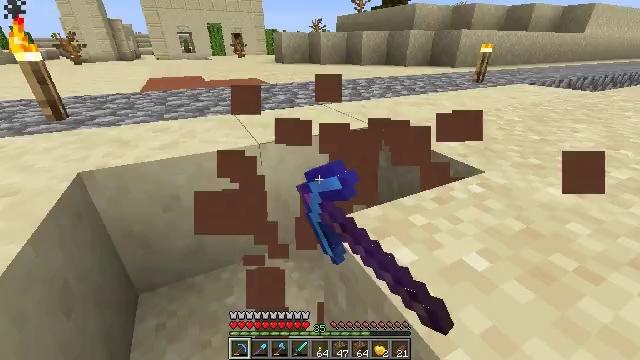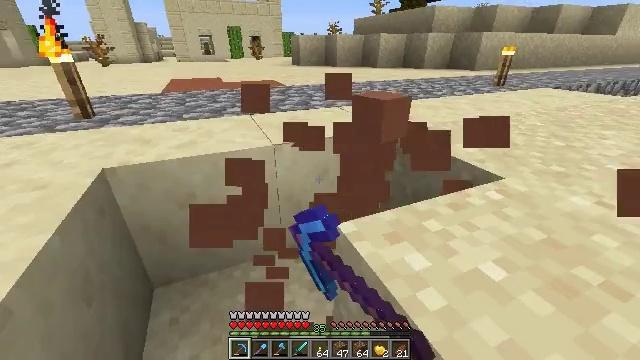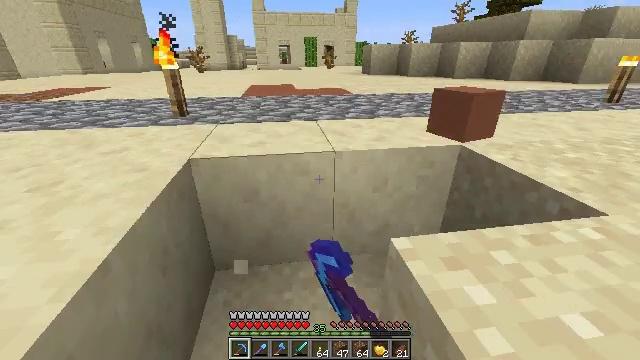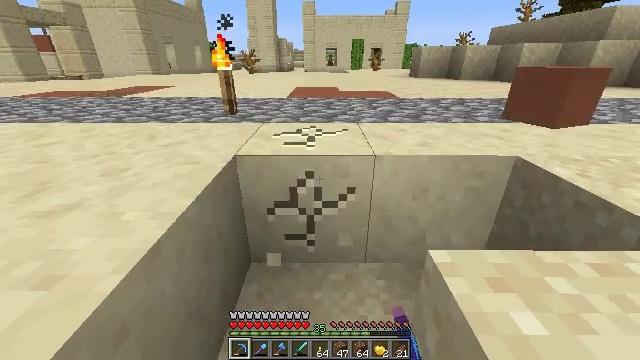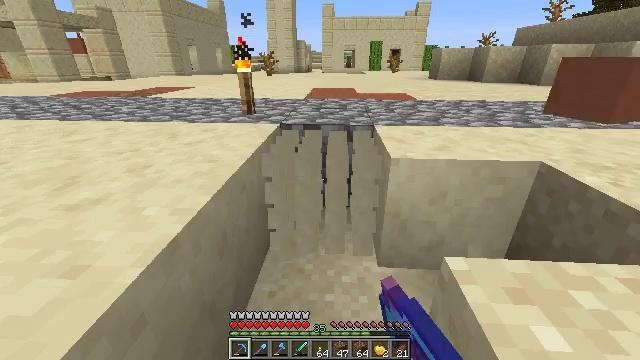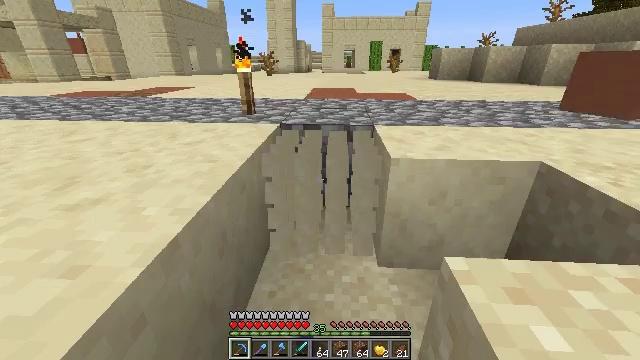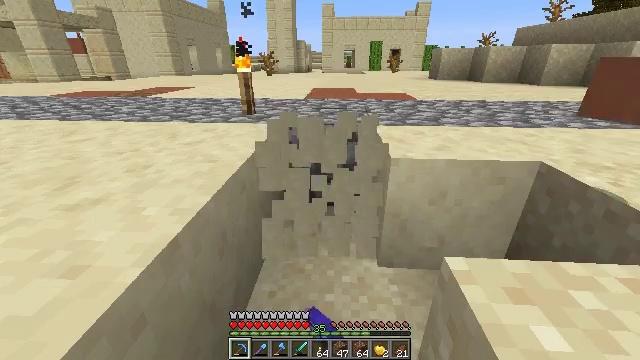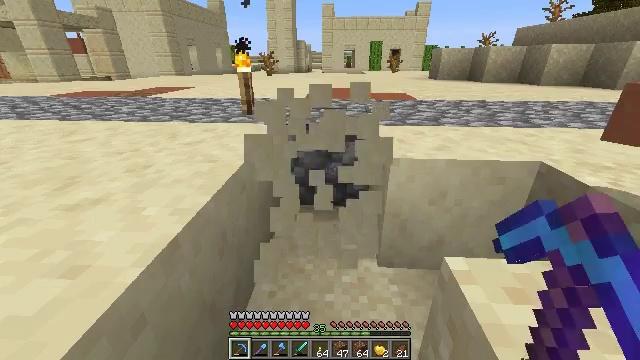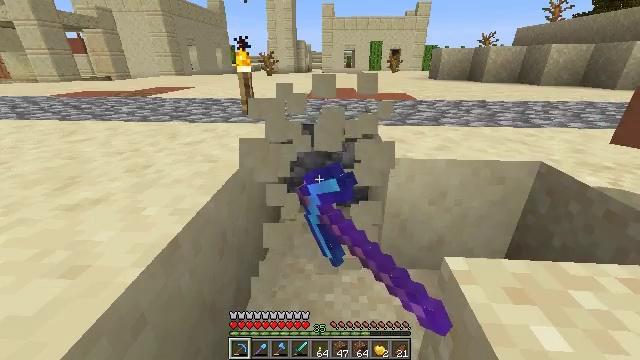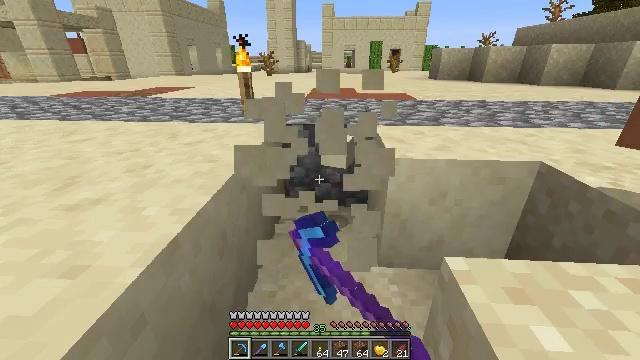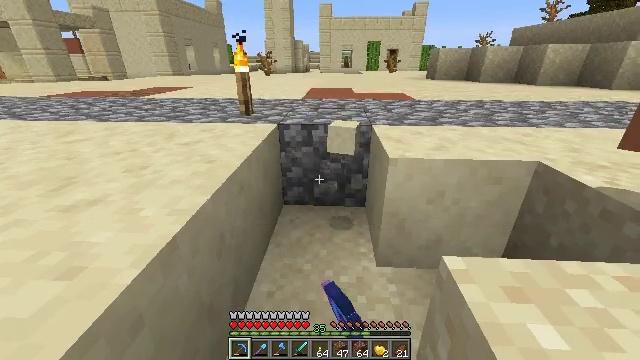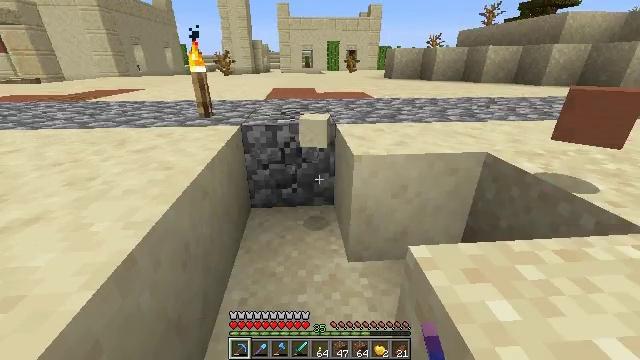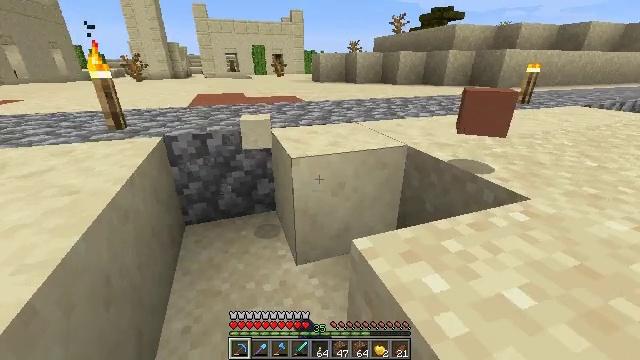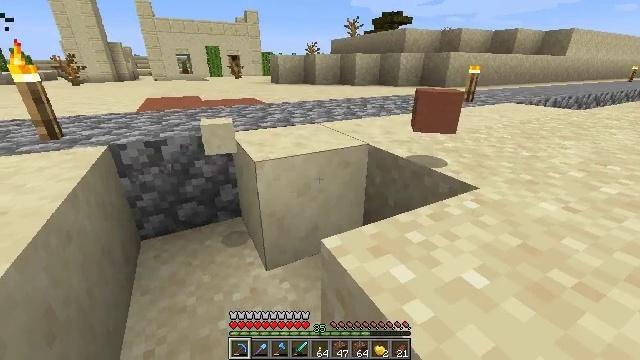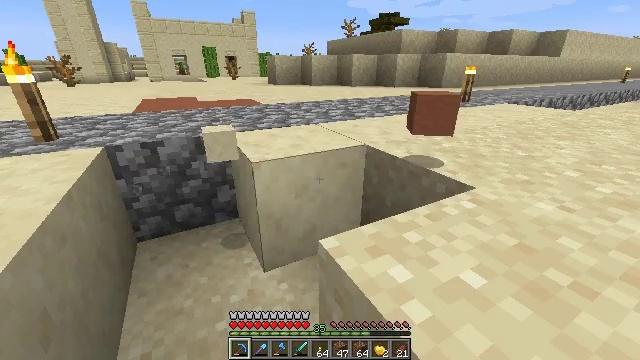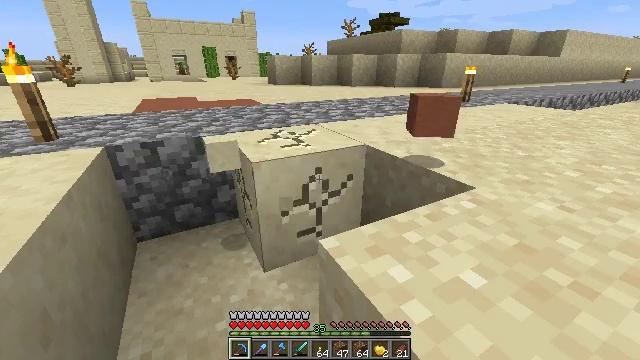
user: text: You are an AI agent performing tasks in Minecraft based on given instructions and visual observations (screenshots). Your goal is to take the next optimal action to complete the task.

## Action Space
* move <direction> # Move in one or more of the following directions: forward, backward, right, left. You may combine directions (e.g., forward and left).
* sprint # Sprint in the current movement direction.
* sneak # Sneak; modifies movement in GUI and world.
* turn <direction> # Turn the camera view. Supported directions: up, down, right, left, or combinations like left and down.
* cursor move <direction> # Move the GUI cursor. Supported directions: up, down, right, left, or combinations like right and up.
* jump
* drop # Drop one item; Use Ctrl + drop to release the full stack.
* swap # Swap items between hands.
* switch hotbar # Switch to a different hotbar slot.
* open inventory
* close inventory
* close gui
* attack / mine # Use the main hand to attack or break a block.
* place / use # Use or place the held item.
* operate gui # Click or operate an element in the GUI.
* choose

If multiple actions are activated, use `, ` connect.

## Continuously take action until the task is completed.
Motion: motion action
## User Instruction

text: Hold left click to mine smooth sandstone.
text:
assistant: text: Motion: turn left, attack / mine
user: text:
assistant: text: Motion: turn left and up, attack / mine
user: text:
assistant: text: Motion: turn left, attack / mine
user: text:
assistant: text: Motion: turn left, attack / mine
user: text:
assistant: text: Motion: attack / mine
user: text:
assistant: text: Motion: attack / mine
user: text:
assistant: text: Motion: attack / mine
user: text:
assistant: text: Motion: attack / mine
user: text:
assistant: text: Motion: attack / mine
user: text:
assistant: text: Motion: attack / mine
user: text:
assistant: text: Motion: turn right, attack / mine
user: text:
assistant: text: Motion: turn right
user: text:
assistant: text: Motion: turn right
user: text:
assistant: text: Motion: no_op
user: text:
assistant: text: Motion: attack / mine
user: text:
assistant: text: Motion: attack / mine
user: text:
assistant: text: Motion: attack / mine
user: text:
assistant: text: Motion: attack / mine
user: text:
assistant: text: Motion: attack / mine
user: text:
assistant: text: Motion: no_op
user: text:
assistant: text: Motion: no_op